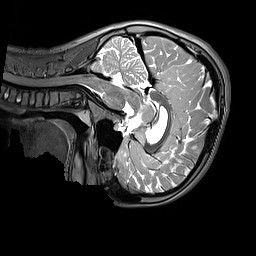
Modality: T2w
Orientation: sagittal
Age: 12
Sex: male
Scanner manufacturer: siemens
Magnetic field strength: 3 T
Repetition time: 3.2 s
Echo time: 0.408 s